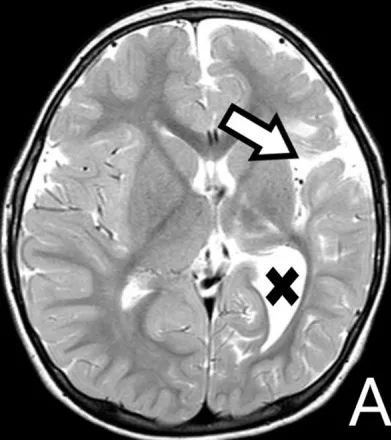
A and B: axial T2-WI. Underdeveloped left cerebrum (arrow), with secondary widening of the left lateral ventricle (cross). Left-sided mesencephalic atrophy by WD (arrowhead).
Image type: radiology (mri)